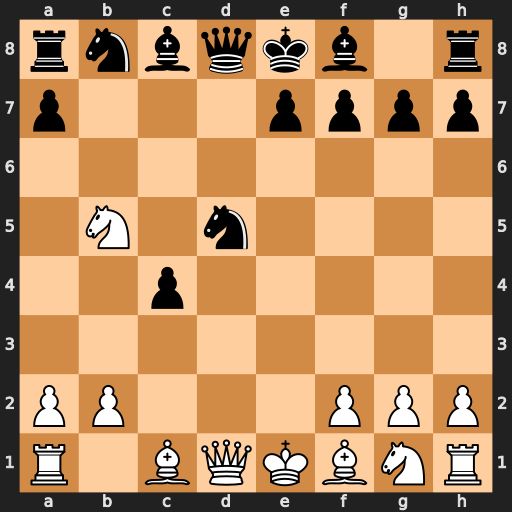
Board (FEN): rnbqkb1r/p3pppp/8/1N1n4/2p5/8/PP3PPP/R1BQKBNR
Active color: w
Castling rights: KQkq
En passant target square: -
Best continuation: Qxd5 Qxd5 Nc7+ Kd7 Nxd5